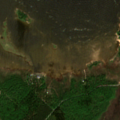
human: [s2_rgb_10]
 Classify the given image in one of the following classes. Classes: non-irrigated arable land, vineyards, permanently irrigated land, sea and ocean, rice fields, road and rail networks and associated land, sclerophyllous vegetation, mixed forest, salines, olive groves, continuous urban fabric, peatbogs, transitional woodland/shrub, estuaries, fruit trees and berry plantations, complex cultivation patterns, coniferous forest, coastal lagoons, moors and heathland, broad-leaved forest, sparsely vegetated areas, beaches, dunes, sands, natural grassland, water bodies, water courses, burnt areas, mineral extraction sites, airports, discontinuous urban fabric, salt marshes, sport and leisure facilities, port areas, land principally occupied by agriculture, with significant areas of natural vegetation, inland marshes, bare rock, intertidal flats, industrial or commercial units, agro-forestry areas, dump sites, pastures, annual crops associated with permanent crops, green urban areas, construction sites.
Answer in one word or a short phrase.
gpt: coniferous forest, mixed forest, salt marshes, sea and ocean